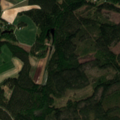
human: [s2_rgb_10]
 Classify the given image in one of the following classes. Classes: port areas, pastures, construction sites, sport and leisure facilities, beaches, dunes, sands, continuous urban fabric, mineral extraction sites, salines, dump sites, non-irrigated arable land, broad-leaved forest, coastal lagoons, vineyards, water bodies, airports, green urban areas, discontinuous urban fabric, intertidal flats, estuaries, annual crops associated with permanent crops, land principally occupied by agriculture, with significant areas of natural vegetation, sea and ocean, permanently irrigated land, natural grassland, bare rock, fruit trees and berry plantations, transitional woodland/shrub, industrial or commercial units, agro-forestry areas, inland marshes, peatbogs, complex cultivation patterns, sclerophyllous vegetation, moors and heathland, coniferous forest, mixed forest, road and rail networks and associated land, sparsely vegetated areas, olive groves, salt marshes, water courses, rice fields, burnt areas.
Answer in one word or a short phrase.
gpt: land principally occupied by agriculture, with significant areas of natural vegetation, coniferous forest, mixed forest, transitional woodland/shrub